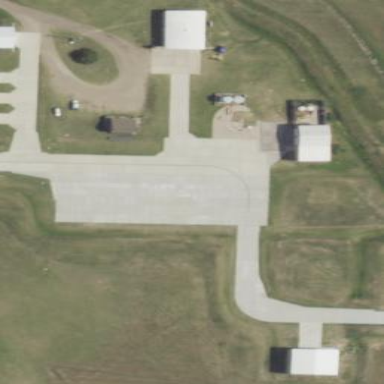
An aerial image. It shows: Apron at the airport.